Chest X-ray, AP view. Patient: 54 years old, sex M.
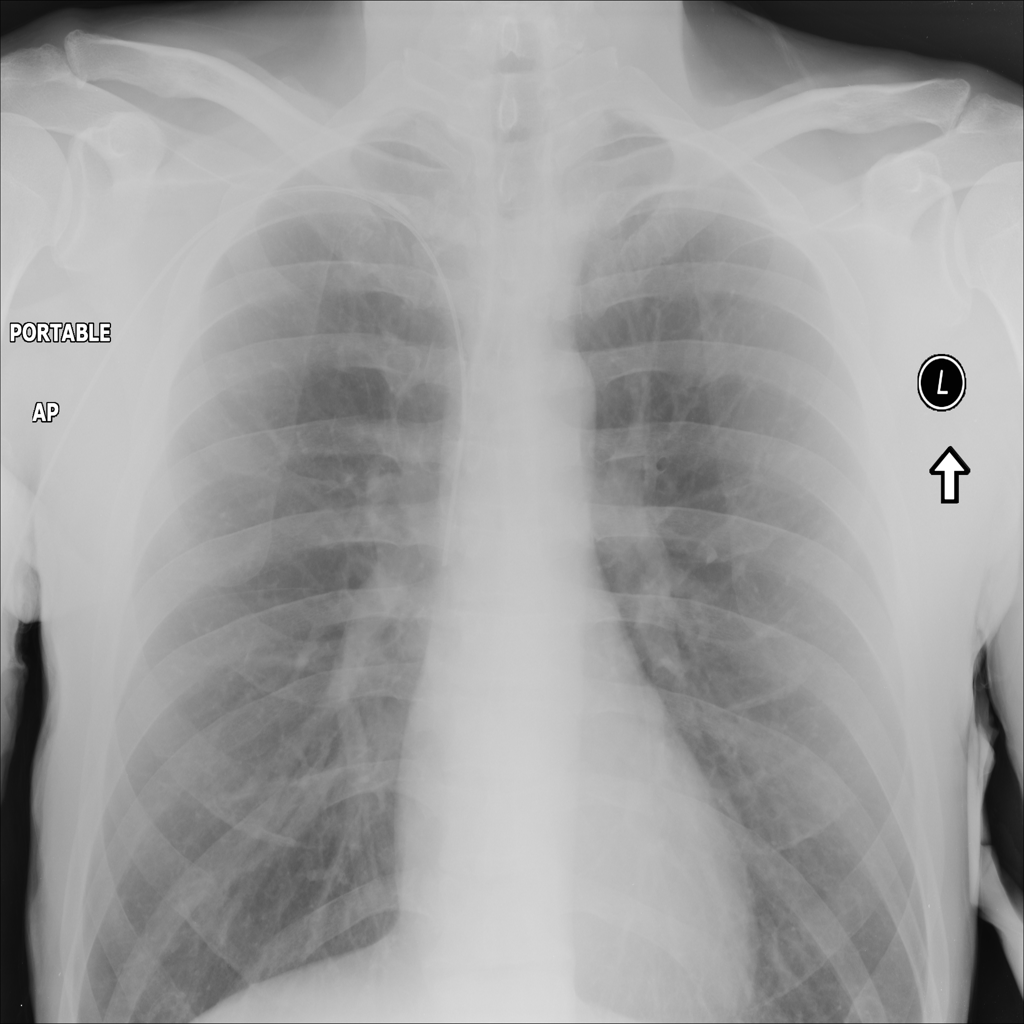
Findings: No Finding